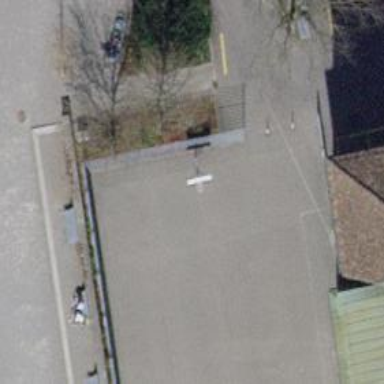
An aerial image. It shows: Bollard.